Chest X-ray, AP view. Patient: 32 years old, sex F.
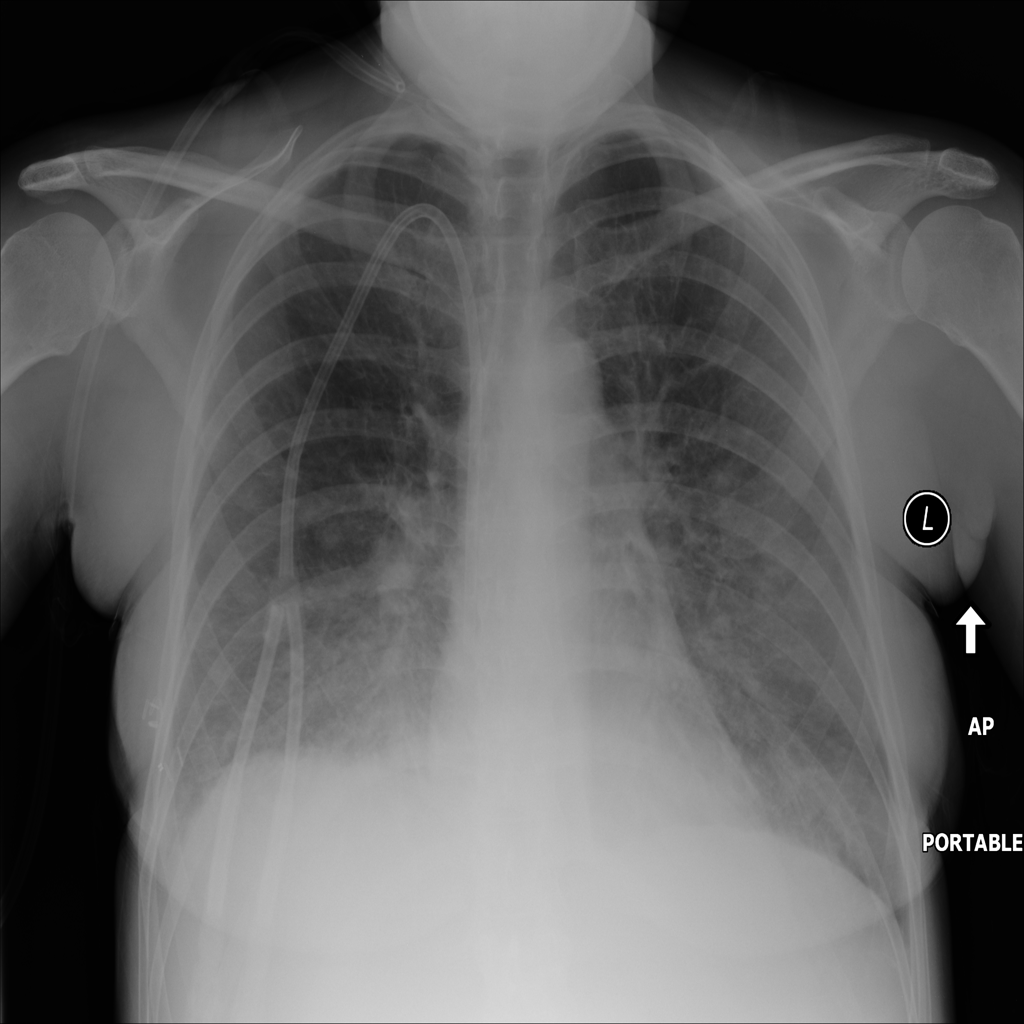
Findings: No Finding